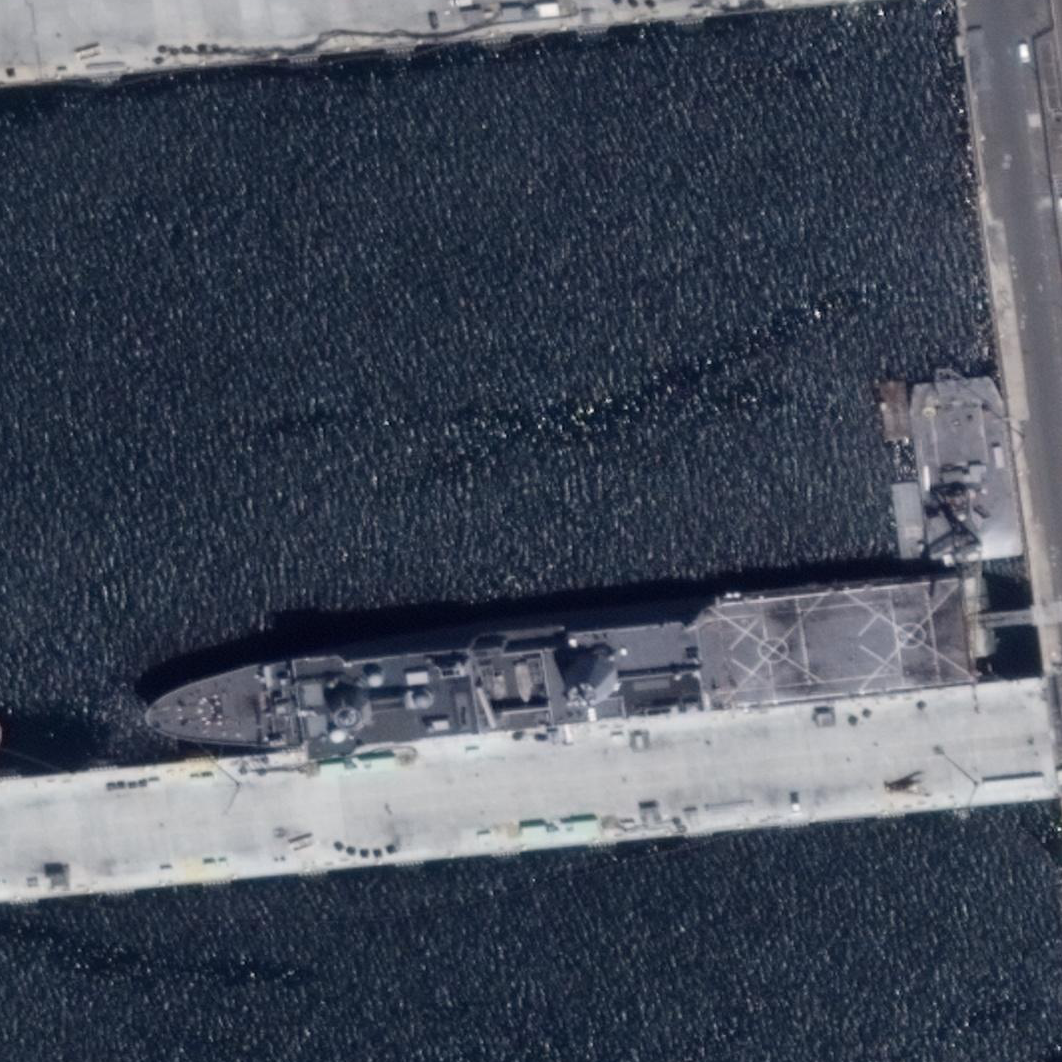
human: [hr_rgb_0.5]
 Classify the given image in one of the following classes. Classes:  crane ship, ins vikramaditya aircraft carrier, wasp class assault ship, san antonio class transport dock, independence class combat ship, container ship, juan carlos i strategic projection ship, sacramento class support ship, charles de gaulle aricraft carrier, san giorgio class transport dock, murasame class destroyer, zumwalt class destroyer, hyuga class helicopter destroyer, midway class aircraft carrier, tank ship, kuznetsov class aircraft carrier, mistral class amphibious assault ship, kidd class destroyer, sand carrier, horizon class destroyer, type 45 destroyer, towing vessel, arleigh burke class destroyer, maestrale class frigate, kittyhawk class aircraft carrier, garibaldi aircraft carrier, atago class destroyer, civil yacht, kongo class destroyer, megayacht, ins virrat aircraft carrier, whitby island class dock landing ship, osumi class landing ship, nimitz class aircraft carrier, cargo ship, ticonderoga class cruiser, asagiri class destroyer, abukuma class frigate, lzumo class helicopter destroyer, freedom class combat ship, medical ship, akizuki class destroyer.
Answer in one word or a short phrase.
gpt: San Antonio class transport dock